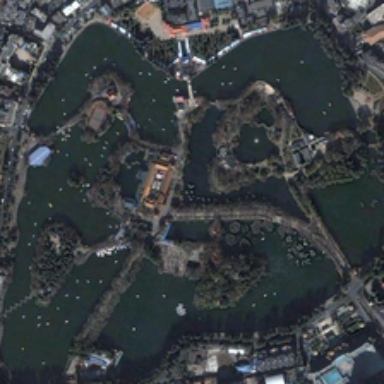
Many buildings are around a large pond with some peninsulas .